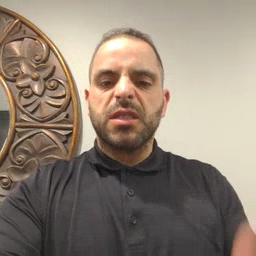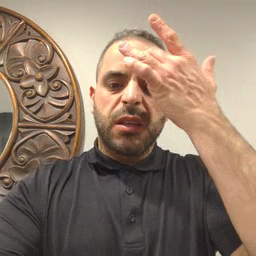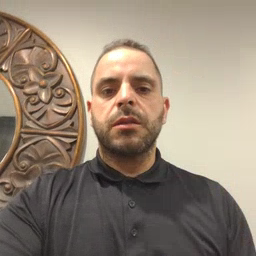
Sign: sick